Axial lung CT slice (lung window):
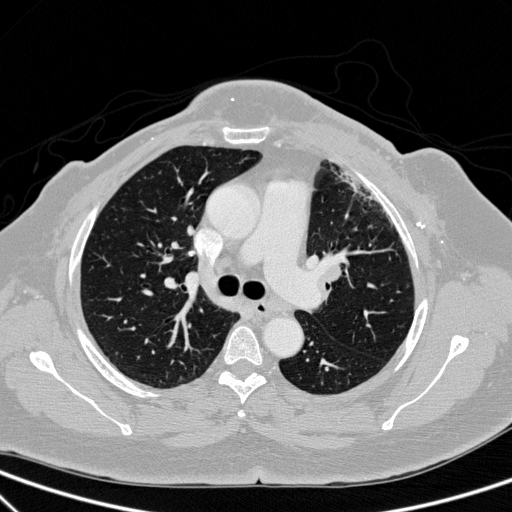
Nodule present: no